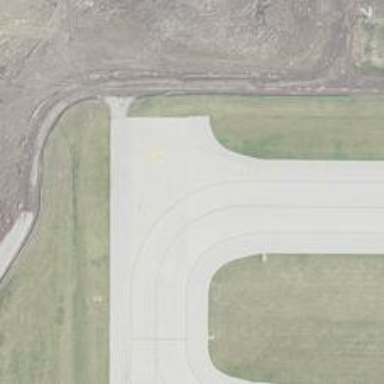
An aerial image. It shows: Image of taxiway at airport.